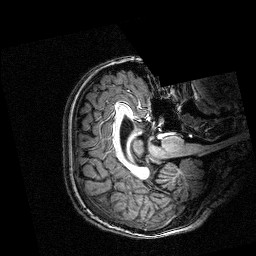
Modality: T1w
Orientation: axial
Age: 19
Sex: female